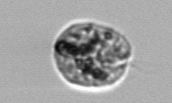
Label: Amoeba